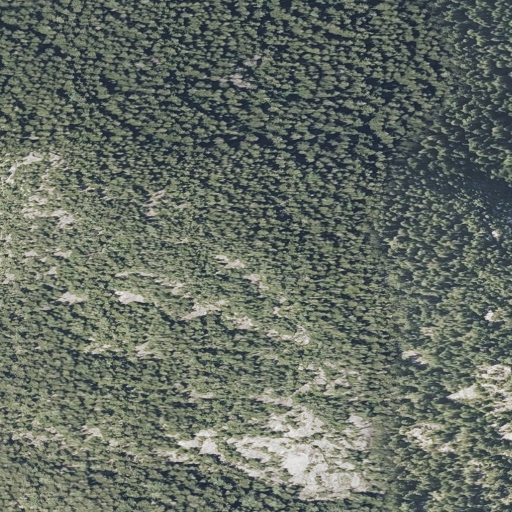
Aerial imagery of mountain in Maine named Sentinel Mountain containing evergreen forest, mixed forest, and barren land